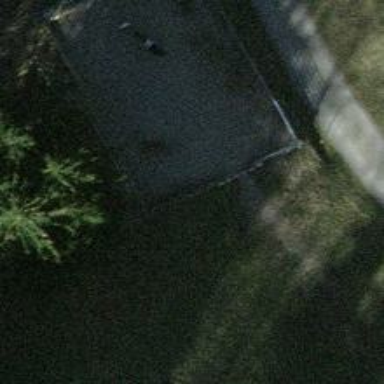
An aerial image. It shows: Gate.